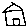
Label: house